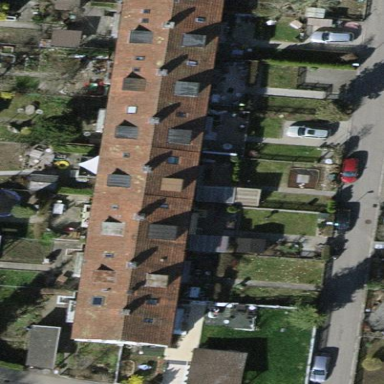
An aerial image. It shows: Terrace building with skillion roof made of rosy brown roof tiles.